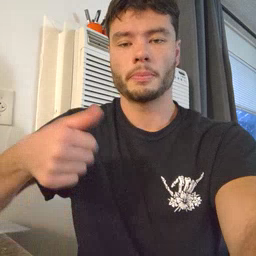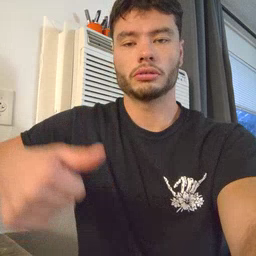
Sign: puzzle